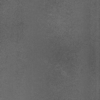
Label: dusty